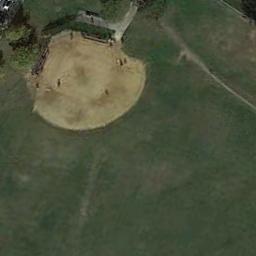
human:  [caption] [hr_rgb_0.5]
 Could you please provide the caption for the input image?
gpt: A baseball diamond on the lawn with some trees .

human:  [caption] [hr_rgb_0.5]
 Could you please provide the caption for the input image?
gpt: There is a white house on the edge of the baseball field .

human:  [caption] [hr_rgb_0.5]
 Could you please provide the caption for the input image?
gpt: There is a baseball diamond in the grass .

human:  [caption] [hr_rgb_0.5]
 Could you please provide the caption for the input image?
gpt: The baseball diamond is surrounded by grass .

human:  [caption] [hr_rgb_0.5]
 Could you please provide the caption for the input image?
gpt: There is a baseball diamond in the middle of grass .